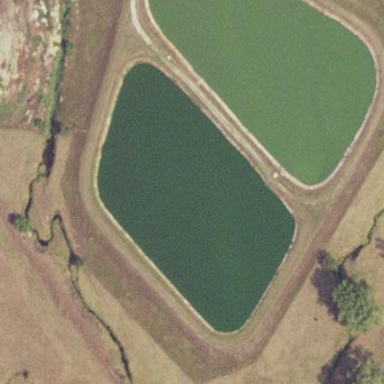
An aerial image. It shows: Sewage reservoir with water.